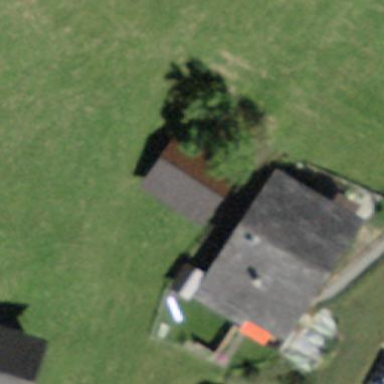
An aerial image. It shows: Rural barn.